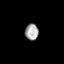
Tissue: prostate
Cell type: T cells
Senescence score: 0.7315
Nuclear area (px): 213
Mean DAPI intensity: 166.714